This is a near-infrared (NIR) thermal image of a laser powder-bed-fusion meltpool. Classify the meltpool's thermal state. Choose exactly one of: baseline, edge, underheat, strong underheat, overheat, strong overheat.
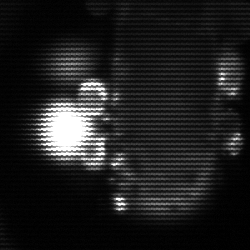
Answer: strong underheat